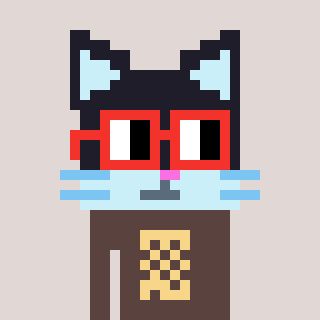
a pixel art character with square red glasses, a cat-shaped head and a darkbrown-colored body on a warm background